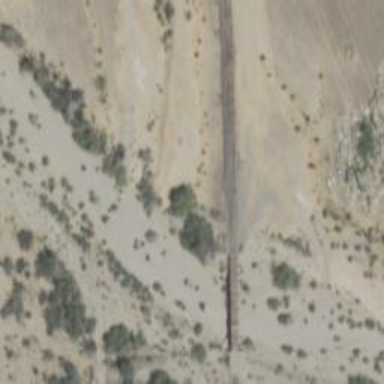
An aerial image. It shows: Abandoned railroad bridge.